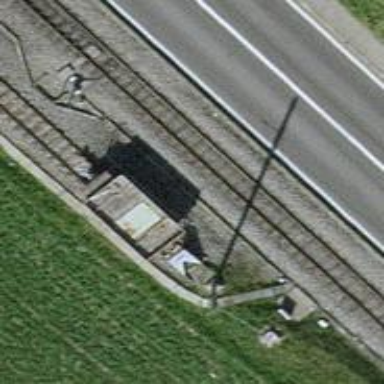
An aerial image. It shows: Narrow-gauge railway siding with electrified contact lines. It has one track.